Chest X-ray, AP view. Patient: 65 years old, sex M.
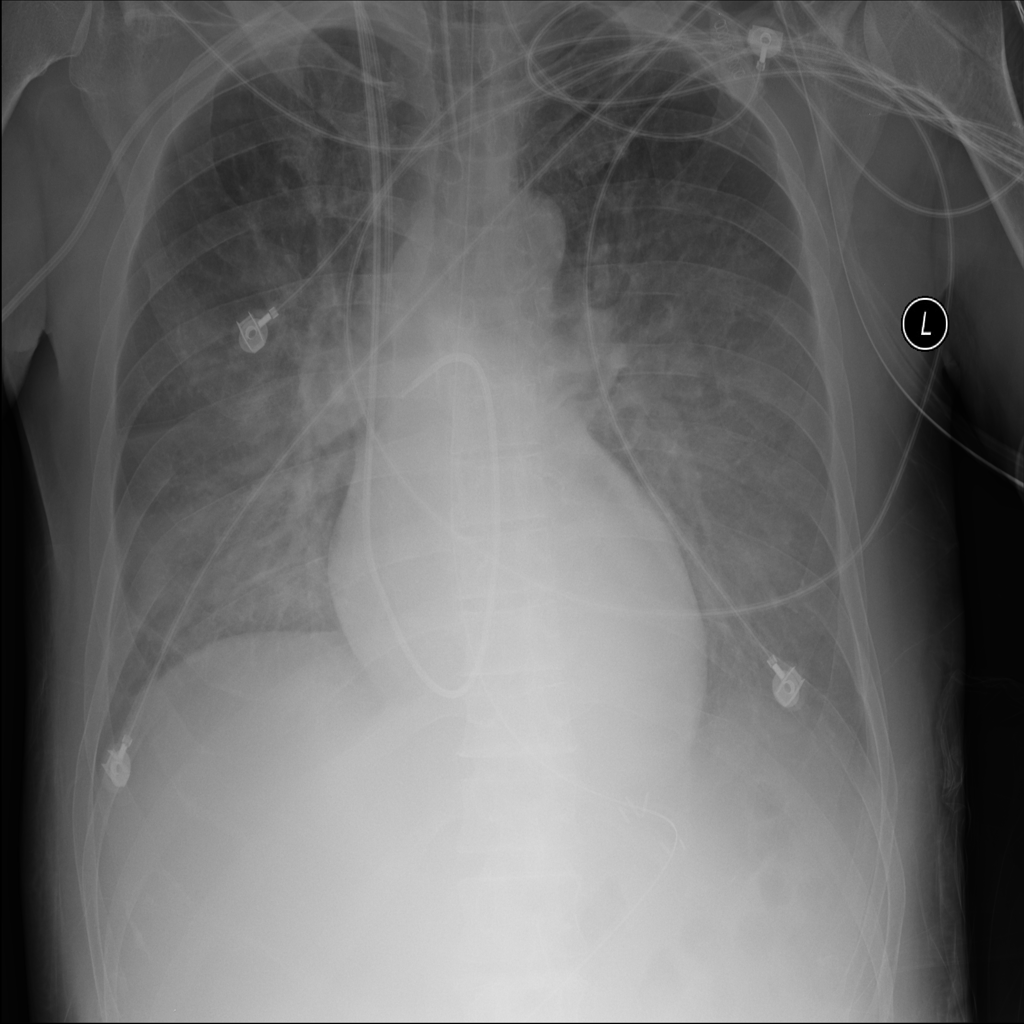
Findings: Effusion